Interaction volume radius: 10 \u00c5
Interaction volume height: 20 \u00c5
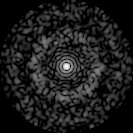
Disorder parameter: 0.8507